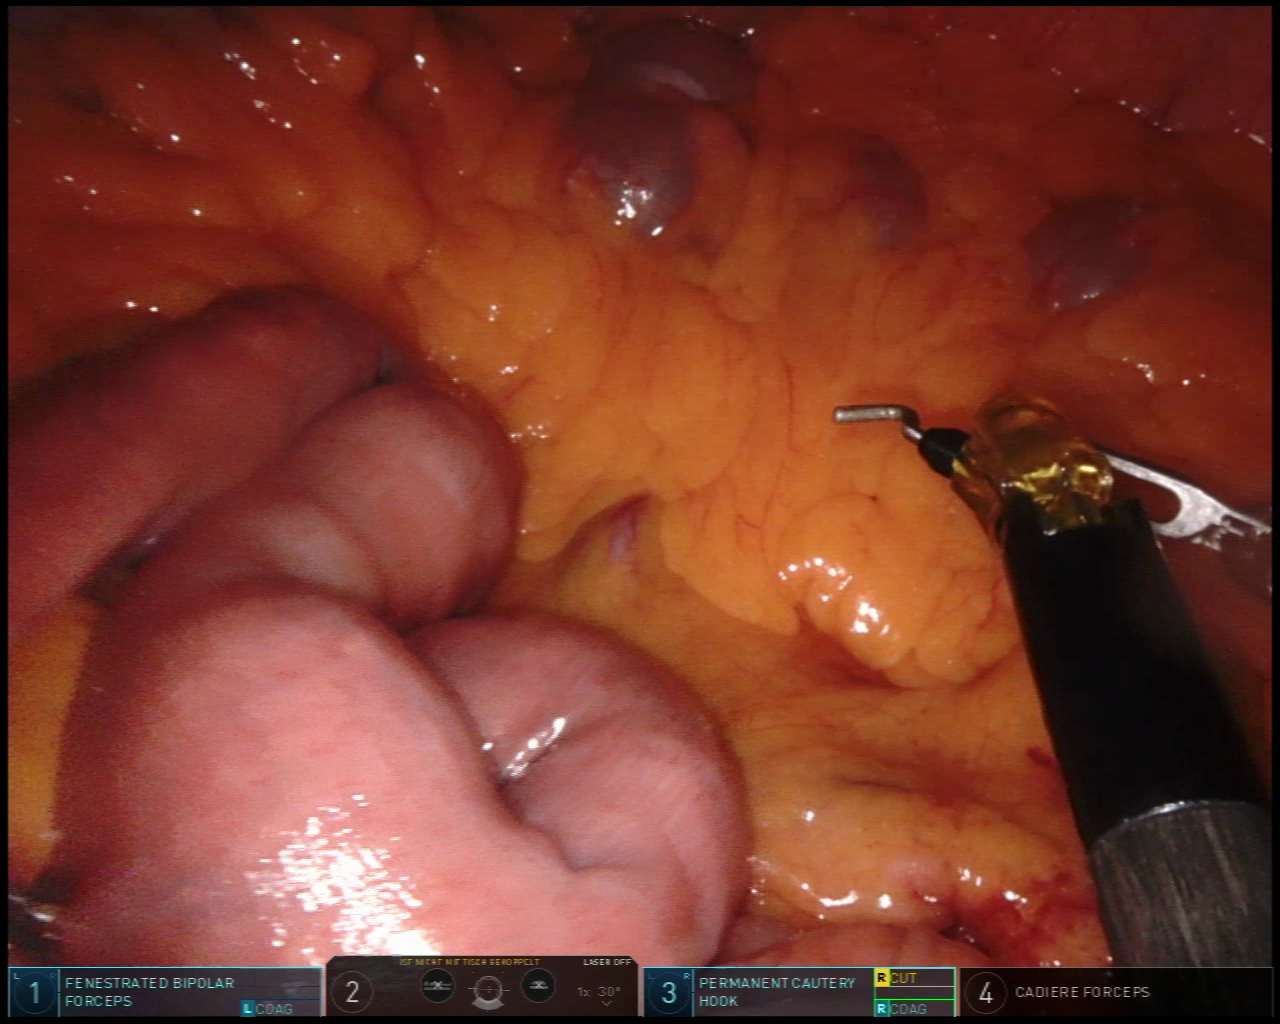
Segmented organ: small_intestine
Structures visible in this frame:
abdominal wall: no
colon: yes
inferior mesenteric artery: no
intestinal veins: no
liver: no
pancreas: no
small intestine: yes
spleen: no
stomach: no
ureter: no
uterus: no
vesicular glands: no